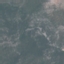
Land use / land cover: HerbaceousVegetation